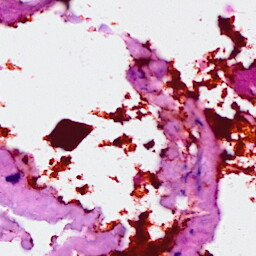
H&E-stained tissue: Breast